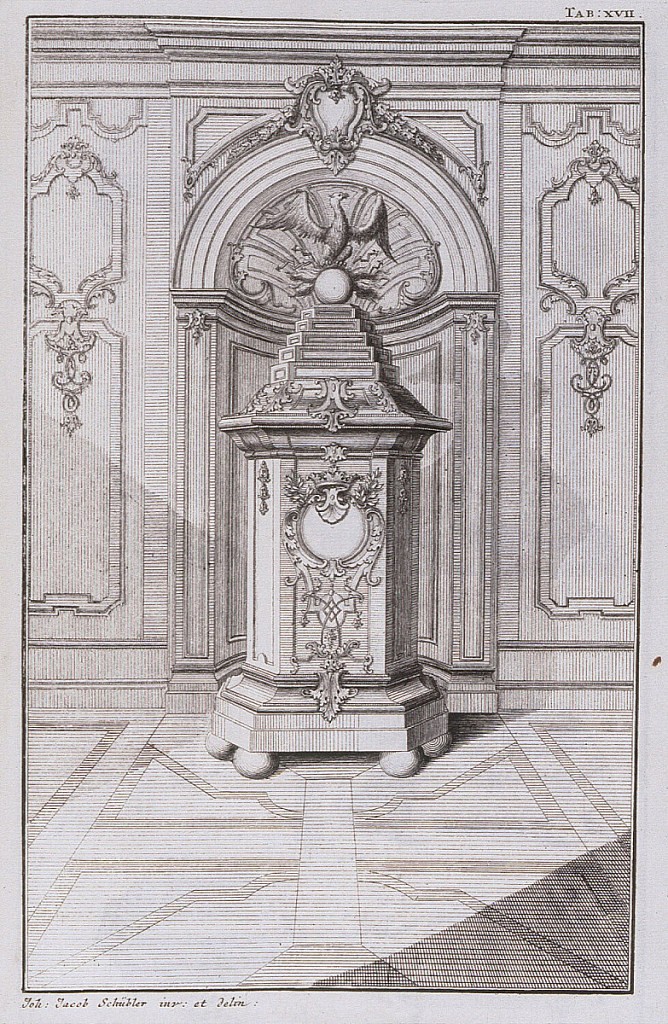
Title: Plate 17 from "Stuben-Ofen"
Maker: Johann Jakob Schübler, German, 1689–1741
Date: ca. 1728
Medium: Engraving and etching on off-white laid paper
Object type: print
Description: Octagonal tower shaped stove on ball feet with circular door at front surrounded with stylized scrolling acanthus and crown with laurel leaves.  Upper section is stepped pyramid ending in an eagle standing on a globe surrounded with arrows. Stove is shown in a niche with a scallop shell head topped by a cartouche.